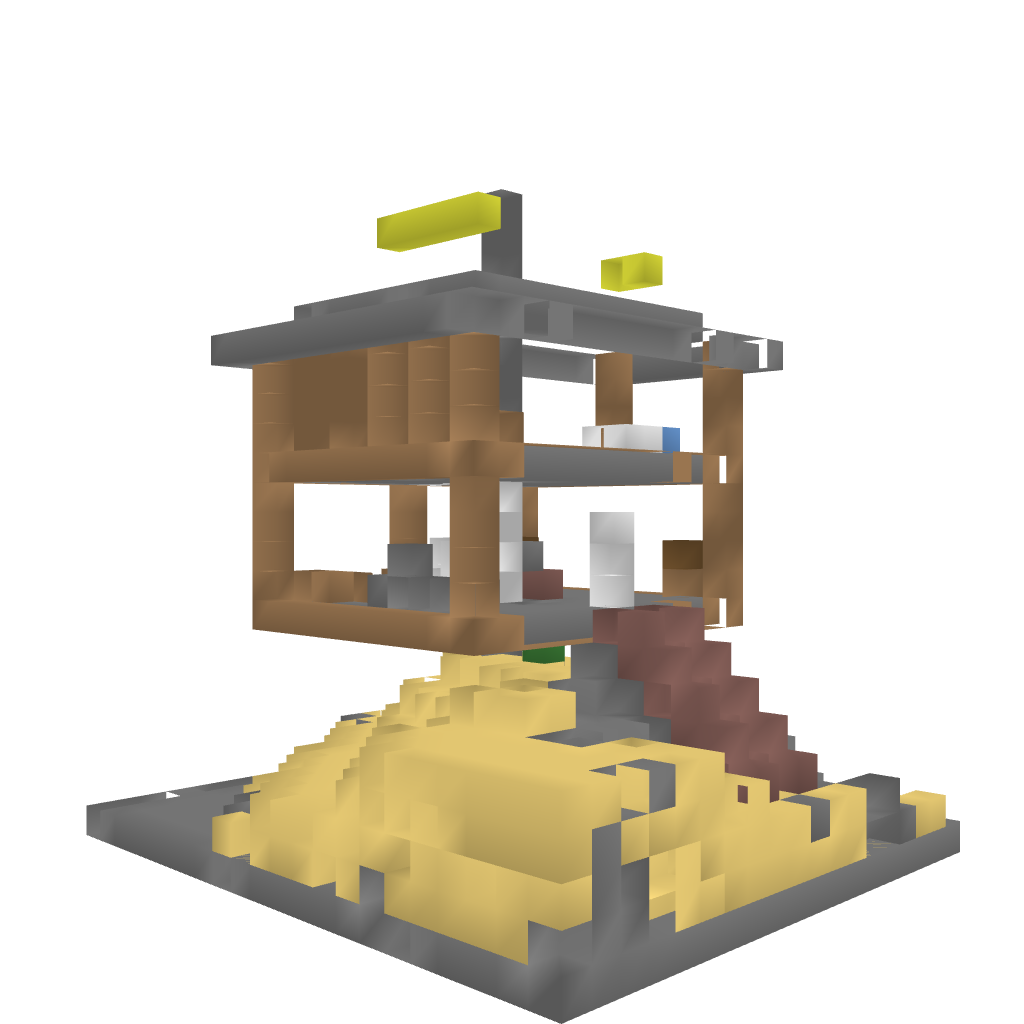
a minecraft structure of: Modern beach house bad low quality